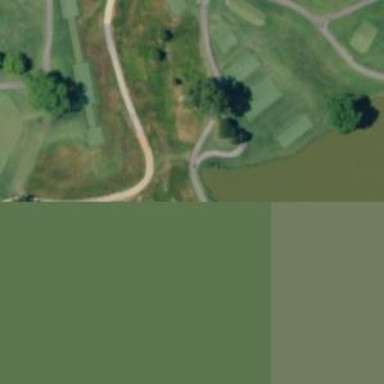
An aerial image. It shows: Nicely maintained asphalt path suitable for golf carts. The track type is grade1.